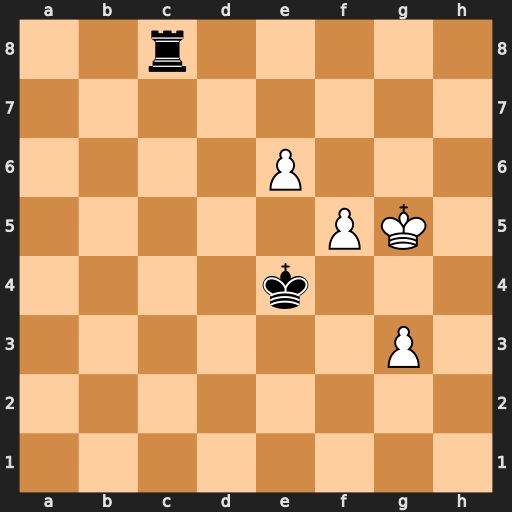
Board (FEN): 2r5/8/4P3/5PK1/4k3/6P1/8/8
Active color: w
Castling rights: -
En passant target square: -
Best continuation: e7 Ke5 Kg6 Rg8+ Kf7